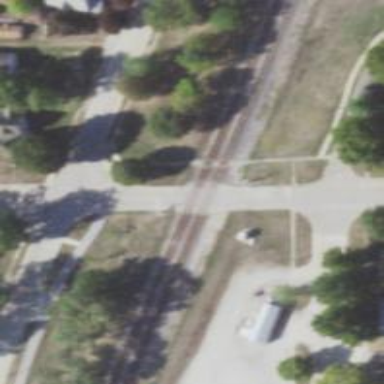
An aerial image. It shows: Railway crossing.